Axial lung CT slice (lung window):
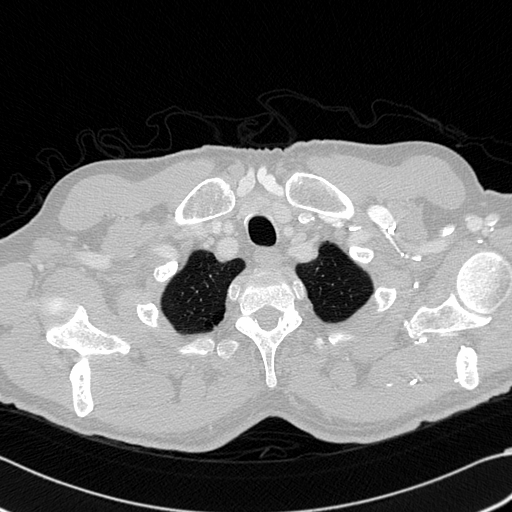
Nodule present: no